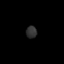
Tissue: skin
Cell type: Others
Senescence score: 0.6912
Nuclear area (px): 129
Mean DAPI intensity: 47.992